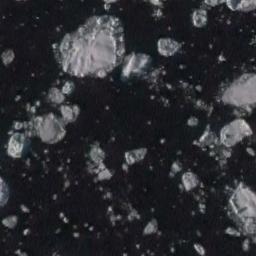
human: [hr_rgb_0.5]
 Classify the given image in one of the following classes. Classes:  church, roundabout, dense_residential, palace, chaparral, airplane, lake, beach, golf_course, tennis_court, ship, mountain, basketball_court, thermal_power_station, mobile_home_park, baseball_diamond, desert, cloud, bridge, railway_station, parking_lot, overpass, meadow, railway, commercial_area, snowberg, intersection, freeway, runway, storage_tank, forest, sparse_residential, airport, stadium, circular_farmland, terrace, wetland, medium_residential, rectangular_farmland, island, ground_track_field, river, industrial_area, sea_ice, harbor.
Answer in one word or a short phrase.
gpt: sea_ice